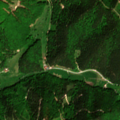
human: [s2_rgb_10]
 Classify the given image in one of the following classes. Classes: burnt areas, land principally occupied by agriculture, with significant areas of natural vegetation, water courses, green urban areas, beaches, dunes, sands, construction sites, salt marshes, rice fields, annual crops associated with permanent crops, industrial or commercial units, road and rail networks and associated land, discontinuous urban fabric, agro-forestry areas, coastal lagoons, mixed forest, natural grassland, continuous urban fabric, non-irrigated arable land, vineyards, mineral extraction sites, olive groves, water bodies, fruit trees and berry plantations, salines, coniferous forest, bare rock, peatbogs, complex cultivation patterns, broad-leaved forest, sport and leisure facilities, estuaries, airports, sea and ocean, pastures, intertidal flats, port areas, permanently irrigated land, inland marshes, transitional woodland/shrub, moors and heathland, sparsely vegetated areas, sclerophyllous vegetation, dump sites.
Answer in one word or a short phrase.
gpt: land principally occupied by agriculture, with significant areas of natural vegetation, broad-leaved forest, mixed forest